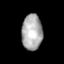
Tissue: lung
Cell type: Endothelial cells
Senescence score: 0.2137
Nuclear area (px): 715
Mean DAPI intensity: 173.555